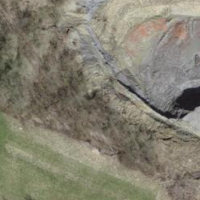
EUNIS habitat code: 41
Species observed at this site:
Tettigonia viridissima
Phaneroptera falcata
Aglais io
Gomphocerippus rufus